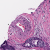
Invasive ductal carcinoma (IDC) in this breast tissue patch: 0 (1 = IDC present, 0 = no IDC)